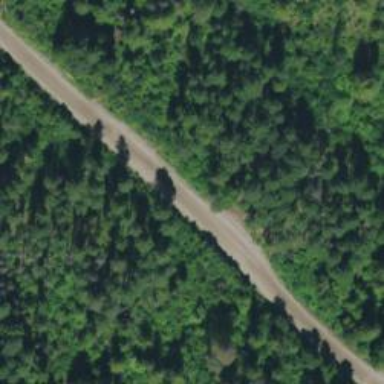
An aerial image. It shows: Passing place on the road.